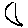
Label: moon